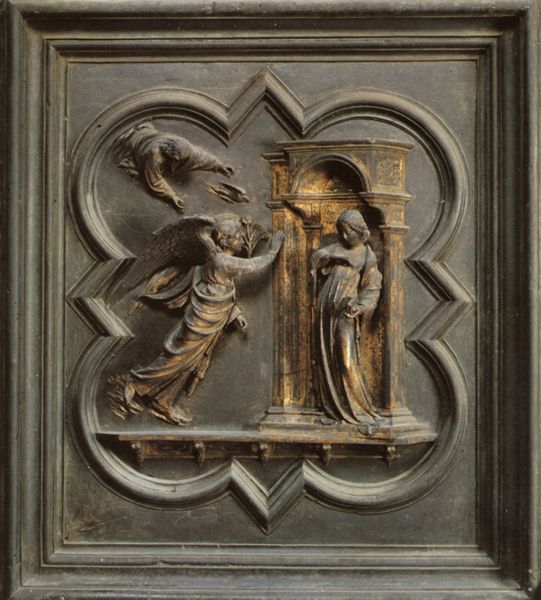
Titel: Nordtür
Künstler: Lorenzo Ghiberti
Standort: Florenz, Baptisterium (EU - I - Toskana)
Schlagwörter: flügel, gott, vogel, frau, architektur, rahmen, stein, taube, kirche, gold, gotik, turm, engel, relief, bogen, bronze, nische, portal, florenz, maria, quadrat, verkündigung, triumphbogen, geist, baptisterium, brunelleschi, ghiberti, heiliger geist, gabriel, gottvater, heilige geist, pisano, renaisance, fügel, taufkapelle, babstisterium